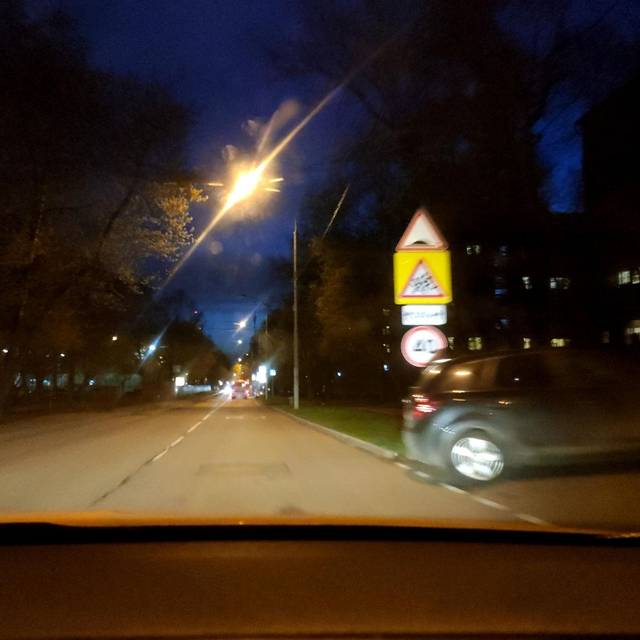
Region: Russia
Coordinates: 55.86, 37.671